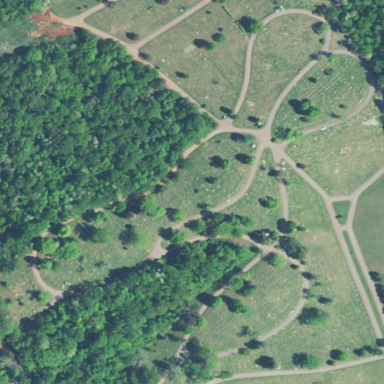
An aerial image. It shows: Cemetery.